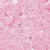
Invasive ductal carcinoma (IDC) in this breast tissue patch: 0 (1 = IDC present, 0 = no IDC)